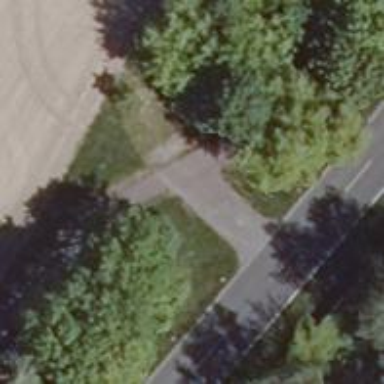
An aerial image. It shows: Asphalt track with grade1 tracktype.